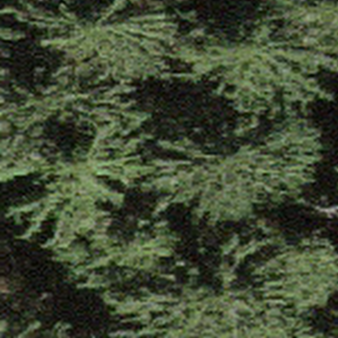
Label: other